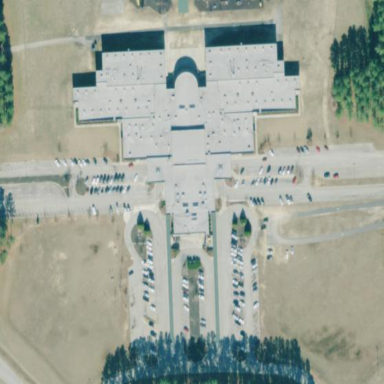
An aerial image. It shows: School.